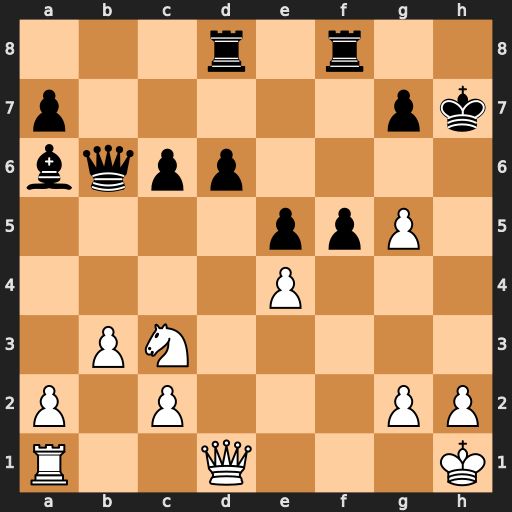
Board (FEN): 3r1r2/p5pk/bqpp4/4ppP1/4P3/1PN5/P1P3PP/R2Q3K
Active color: w
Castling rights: -
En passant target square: -
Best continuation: Qh5+ Kg8 g6